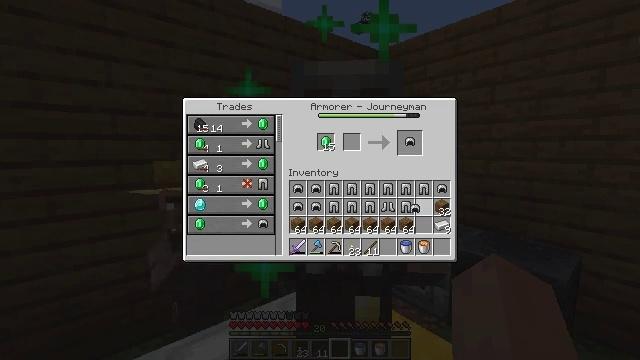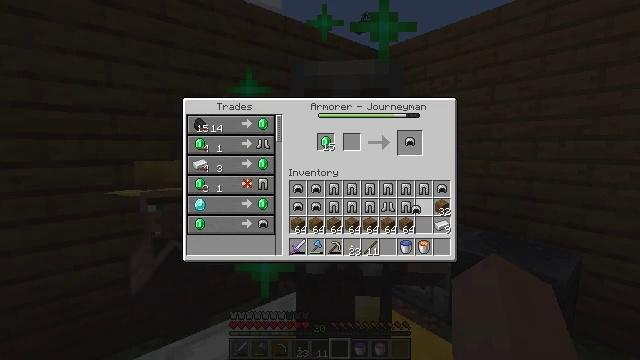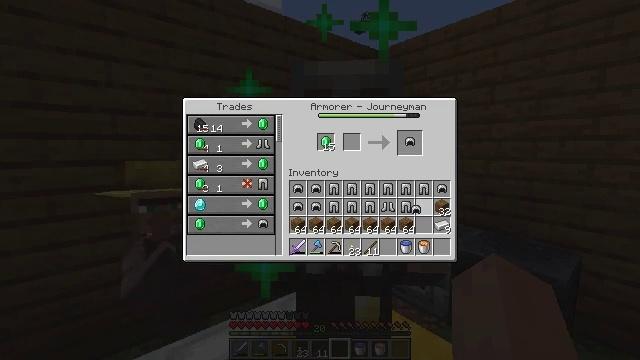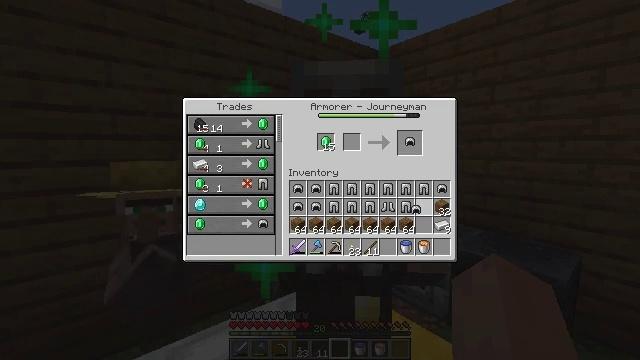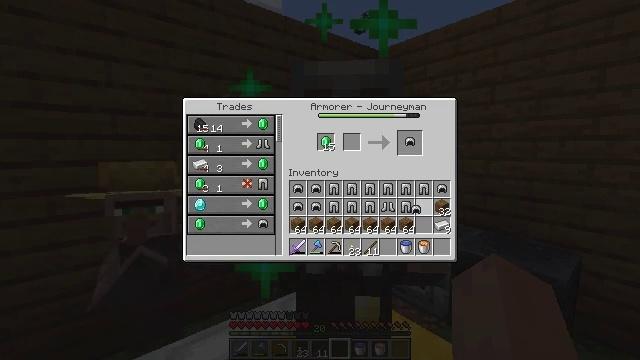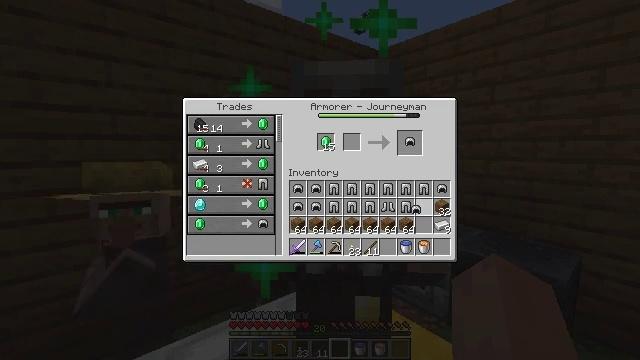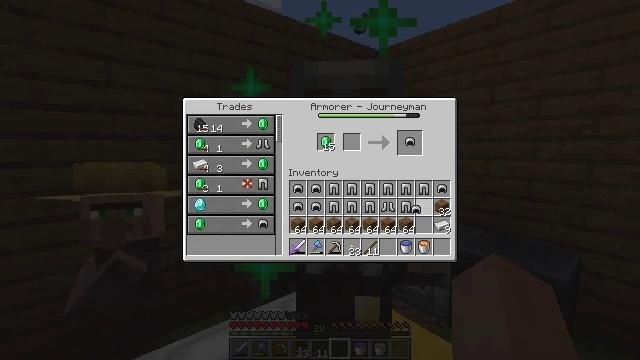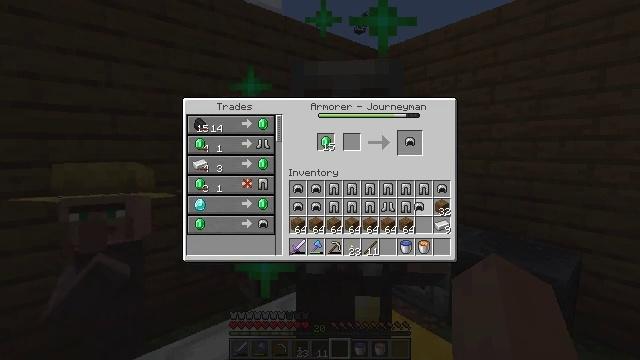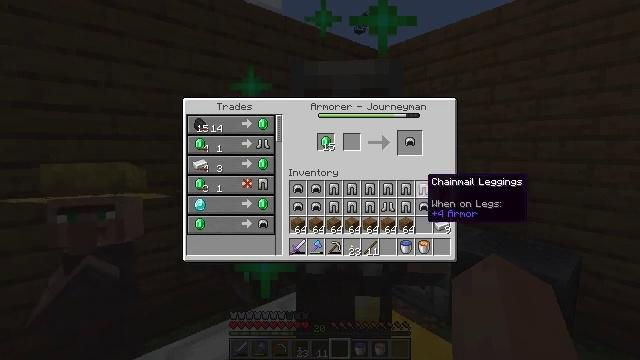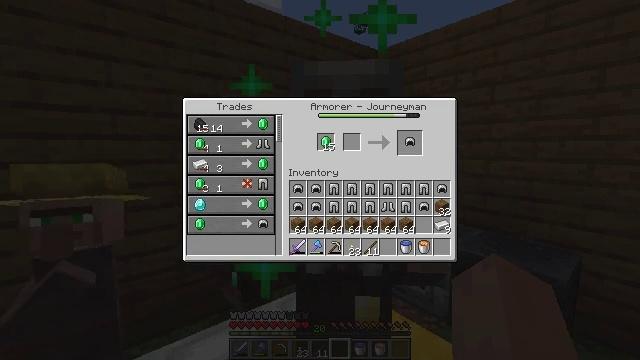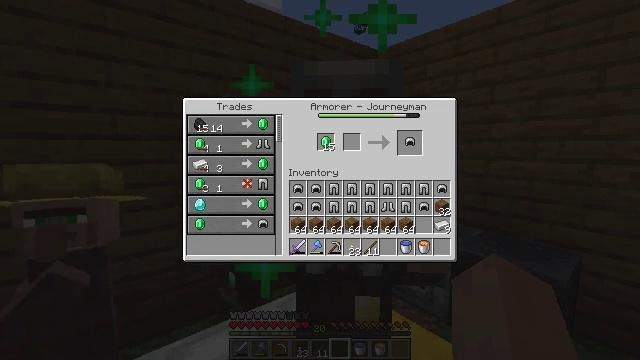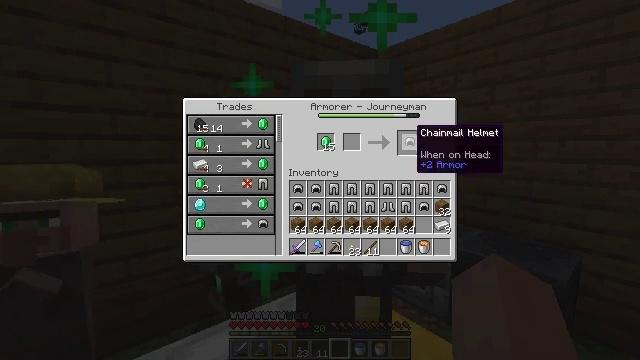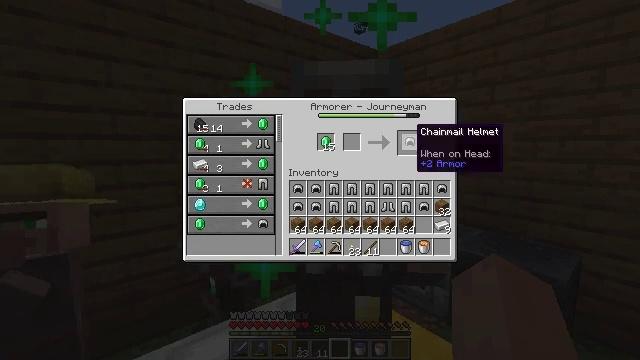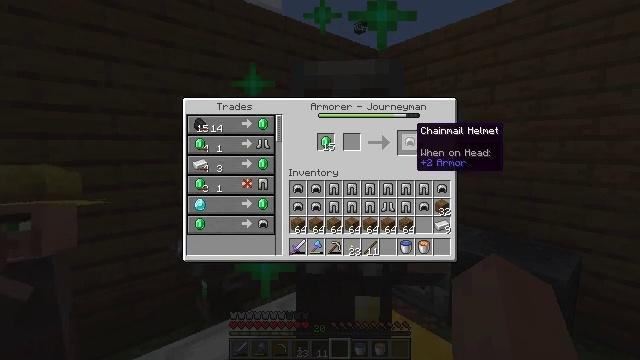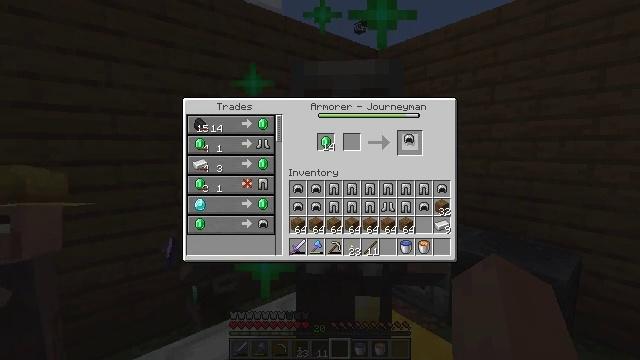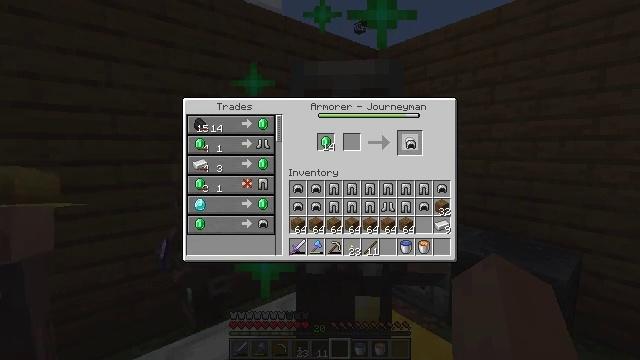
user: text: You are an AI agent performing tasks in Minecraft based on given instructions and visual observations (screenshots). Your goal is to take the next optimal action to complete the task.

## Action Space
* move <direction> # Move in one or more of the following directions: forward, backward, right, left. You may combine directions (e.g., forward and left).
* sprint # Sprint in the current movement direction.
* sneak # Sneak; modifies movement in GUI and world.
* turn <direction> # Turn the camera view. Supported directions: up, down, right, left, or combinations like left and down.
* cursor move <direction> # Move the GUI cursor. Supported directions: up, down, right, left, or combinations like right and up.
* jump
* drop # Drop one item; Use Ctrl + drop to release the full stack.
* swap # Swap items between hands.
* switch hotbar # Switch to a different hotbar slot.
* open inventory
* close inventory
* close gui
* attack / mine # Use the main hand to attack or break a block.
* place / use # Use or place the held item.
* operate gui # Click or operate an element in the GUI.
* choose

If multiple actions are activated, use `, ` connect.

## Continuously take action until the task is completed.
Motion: motion action
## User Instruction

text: Make a chainmail helmet at the crafting table.
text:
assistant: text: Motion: no_op
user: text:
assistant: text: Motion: no_op
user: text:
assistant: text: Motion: no_op
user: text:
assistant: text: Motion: no_op
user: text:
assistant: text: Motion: operate gui
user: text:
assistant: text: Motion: operate gui
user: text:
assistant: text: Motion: operate gui
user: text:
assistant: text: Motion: cursor move up
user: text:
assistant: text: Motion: cursor move up
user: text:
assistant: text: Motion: cursor move up
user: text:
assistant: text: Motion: cursor move up
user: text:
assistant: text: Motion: no_op
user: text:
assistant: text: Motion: no_op
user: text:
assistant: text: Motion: operate gui
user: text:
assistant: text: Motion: operate gui
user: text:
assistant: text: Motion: cursor move down
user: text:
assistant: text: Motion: cursor move down
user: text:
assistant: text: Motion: cursor move down
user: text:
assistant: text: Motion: cursor move down
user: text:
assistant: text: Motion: no_op
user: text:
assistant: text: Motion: no_op
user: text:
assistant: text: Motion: no_op
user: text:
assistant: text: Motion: no_op
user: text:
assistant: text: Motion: operate gui
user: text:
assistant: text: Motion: operate gui
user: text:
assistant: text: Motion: no_op
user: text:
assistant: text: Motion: no_op
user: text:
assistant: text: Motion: no_op
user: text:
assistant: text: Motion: cursor move left and up
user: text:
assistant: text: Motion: cursor move up